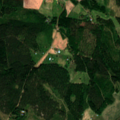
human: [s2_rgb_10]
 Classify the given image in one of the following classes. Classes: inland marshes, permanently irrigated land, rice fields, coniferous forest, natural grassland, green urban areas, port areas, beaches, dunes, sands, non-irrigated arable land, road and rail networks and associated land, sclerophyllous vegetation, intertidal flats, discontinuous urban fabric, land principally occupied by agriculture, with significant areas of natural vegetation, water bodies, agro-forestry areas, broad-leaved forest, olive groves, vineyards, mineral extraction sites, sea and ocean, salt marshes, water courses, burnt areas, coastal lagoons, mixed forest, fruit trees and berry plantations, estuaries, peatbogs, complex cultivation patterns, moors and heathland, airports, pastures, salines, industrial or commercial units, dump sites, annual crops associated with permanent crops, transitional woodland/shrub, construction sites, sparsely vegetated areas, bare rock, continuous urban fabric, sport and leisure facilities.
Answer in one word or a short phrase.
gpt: non-irrigated arable land, land principally occupied by agriculture, with significant areas of natural vegetation, coniferous forest, mixed forest